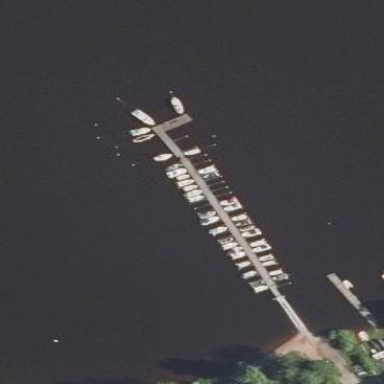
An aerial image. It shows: Marina on leisure land.